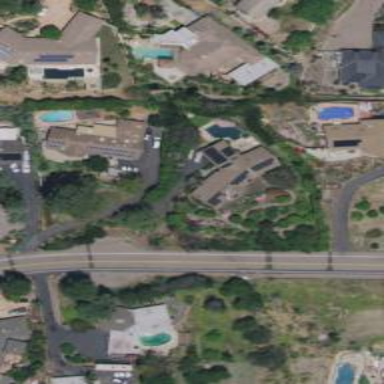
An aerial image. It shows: Driveway.